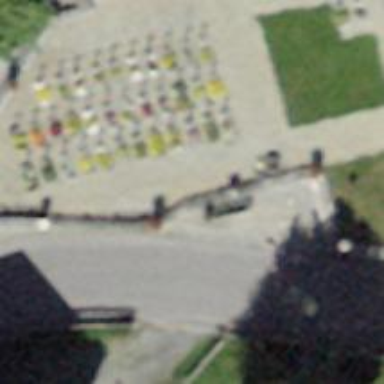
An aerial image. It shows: Fountain.